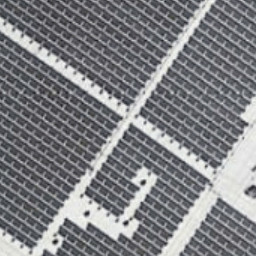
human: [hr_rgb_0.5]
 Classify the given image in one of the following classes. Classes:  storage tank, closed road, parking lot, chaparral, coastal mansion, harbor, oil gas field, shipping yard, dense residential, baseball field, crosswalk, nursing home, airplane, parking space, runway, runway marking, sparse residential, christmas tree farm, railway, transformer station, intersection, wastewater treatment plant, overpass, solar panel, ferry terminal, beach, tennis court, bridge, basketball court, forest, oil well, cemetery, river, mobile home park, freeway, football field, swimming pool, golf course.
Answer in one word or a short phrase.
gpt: solar panel